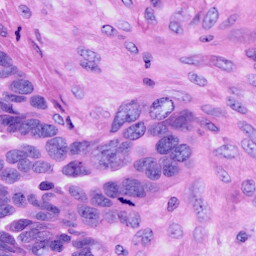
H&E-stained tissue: Ovarian